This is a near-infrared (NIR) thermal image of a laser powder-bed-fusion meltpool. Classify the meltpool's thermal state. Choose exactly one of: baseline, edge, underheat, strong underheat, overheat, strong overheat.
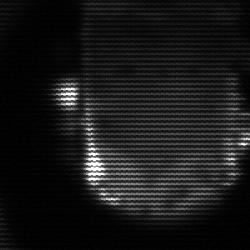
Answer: baseline